Question:
we are using cobol now, but this config error keeps on appearing and I do not know how to fix this thing. Any help would really mean alot. (Just a beginner and trying to learn vscode)
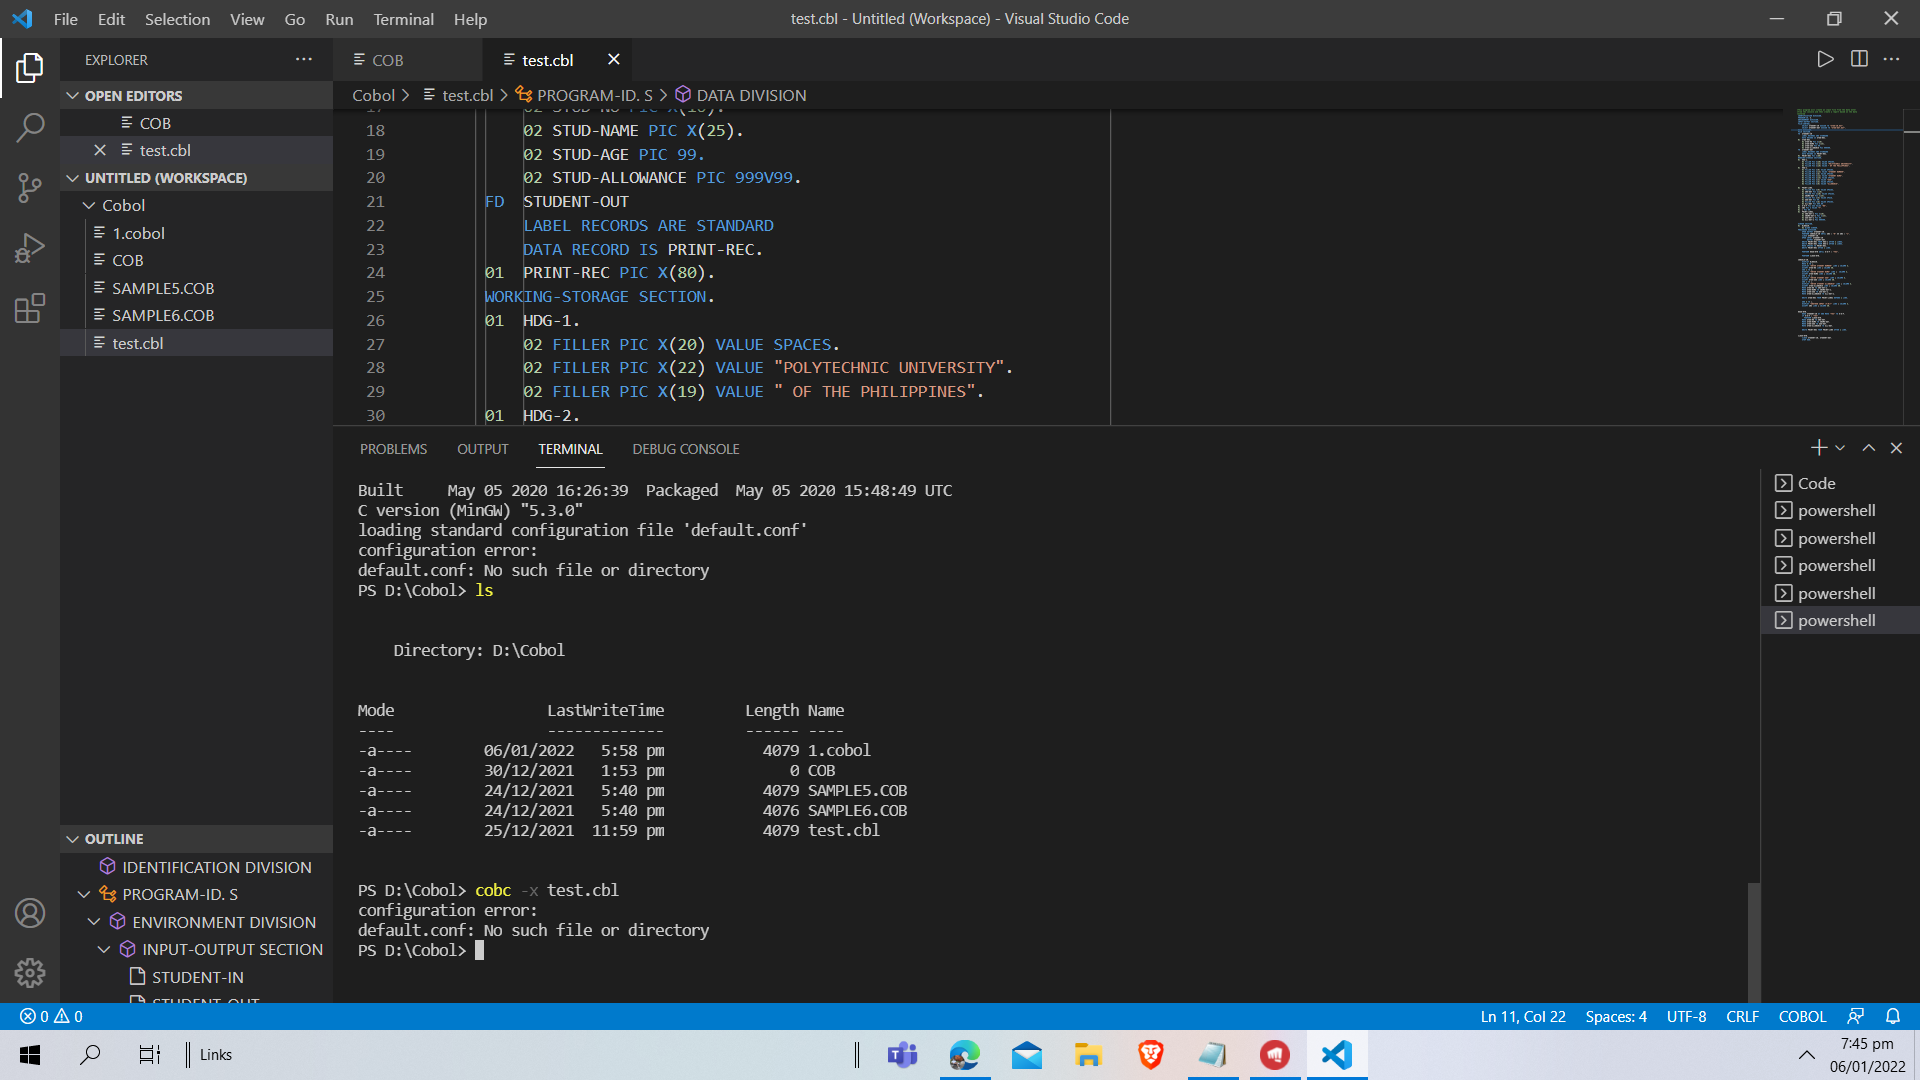
Answer: Late, but perhaps worth it. Currently there is a 'cobenv.bat' or '.sh' (if you are on linux). The whole path to the file may differ for me is this:
'''
C:\msys64\mingw64in\cobenv.cmd
'''
You'll notice that if you execute the file and run the compiler everything works fine, but once you close that bash the error shows up again.
That's because the scope of those variables was just that session. You may execute it every time you run the compiler or you can make those variables to persist on your system. In my case I did the later, modifying 'cobenv.cmd'
But not those lines with the variable 'PATH'.
So this lines, i.e., whenever we encounter this same three variables. For instance, after a certain 'if' in that file we encounter:
'''
setx "COB_LIBRARY_PATH" "%MINGW_ROOT_PATH%lib\gnucobol%COB_LIBRARY_PATH%"
setx "COB_COPY_DIR" "%MINGW_ROOT_PATH%share\gnucobol\copy"
setx "COB_CONFIG_DIR" "%MINGW_ROOT_PATH%share\gnucobol\config"
'''
Default value: 'set'.
New value: 'setx'.
Delete the '=' to comply with the correct syntax. Check the compiler with different new session.